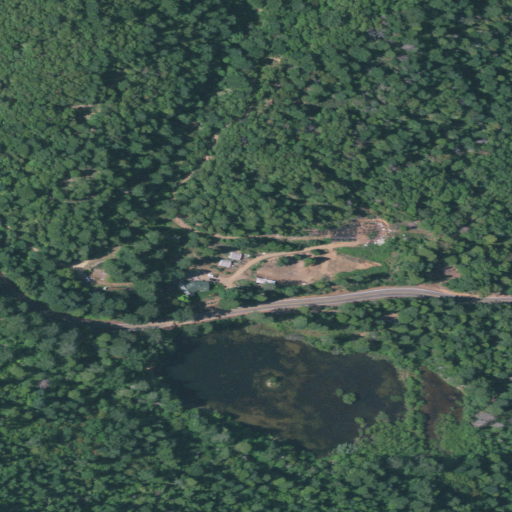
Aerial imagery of valley in Oregon named Levens Gulch containing evergreen forest, open development, open water, shrub, woody wetlands, grassland, and low intensity development